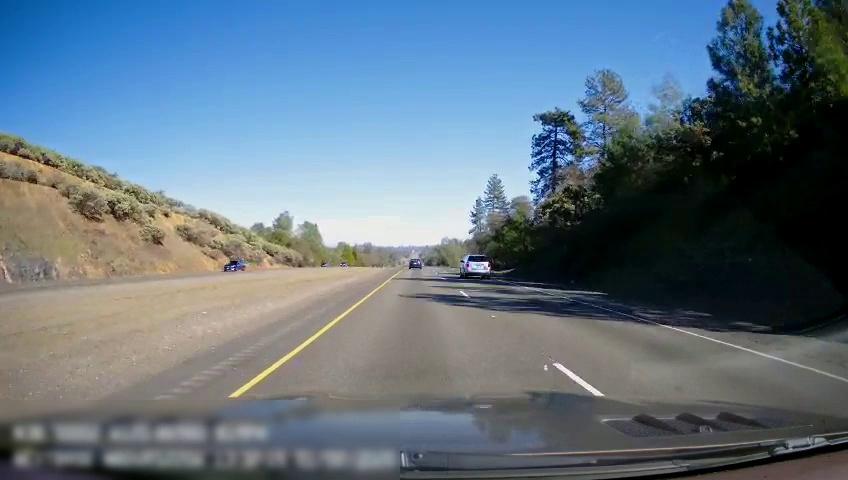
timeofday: Day
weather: Sunny
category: Drivable Space
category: Drivable Space
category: Vehicles | Truck
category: Vehicles | SUV
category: Vehicles | Car
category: Lanes | Current Lane
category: Lanes | Current Lane
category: Lanes | Alternate Lane